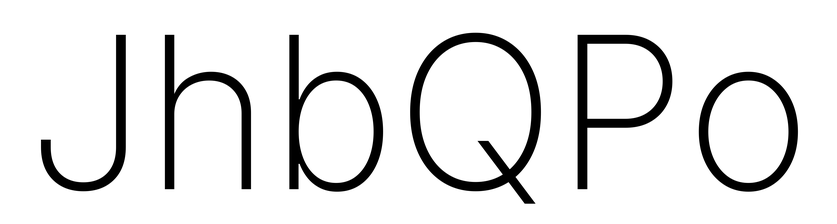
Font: Inter_ExtraLight